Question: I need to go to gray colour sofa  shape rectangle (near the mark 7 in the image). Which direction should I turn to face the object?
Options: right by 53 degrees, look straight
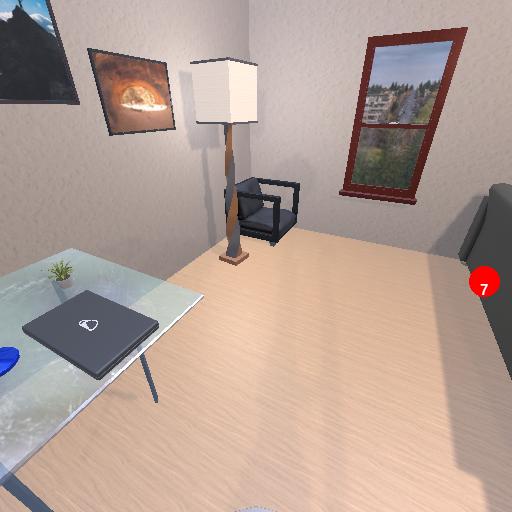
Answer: right by 53 degrees